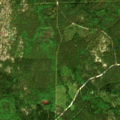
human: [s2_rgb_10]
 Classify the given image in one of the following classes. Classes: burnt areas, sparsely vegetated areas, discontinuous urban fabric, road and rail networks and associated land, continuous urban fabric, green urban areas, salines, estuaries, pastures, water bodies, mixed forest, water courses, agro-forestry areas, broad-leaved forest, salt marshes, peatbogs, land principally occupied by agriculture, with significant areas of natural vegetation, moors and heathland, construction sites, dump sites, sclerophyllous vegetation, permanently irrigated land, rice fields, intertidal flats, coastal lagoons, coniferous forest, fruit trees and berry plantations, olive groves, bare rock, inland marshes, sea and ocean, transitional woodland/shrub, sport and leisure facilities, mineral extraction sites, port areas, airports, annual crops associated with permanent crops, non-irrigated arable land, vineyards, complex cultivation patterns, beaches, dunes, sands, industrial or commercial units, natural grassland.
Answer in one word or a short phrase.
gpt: coniferous forest, mixed forest